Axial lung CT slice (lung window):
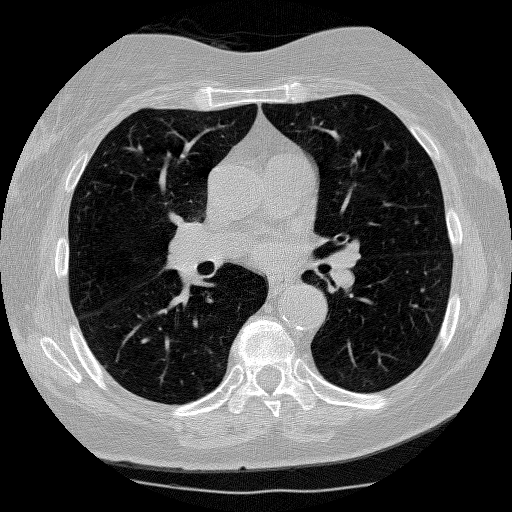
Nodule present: no